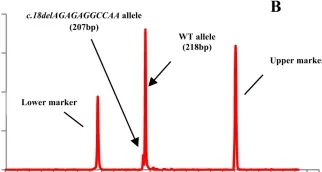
We used capillary electrophoresis to verify the presence of the c.18_28delAGAGAGGCCAA allele. Normalized and shifted melting curves ,normalized.
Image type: chart (chart)